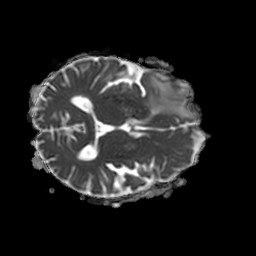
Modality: ADC
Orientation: axial
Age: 71
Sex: female
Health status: ill
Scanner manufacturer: philips
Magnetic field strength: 3 T
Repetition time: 3.8 s
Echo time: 0.09 s